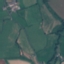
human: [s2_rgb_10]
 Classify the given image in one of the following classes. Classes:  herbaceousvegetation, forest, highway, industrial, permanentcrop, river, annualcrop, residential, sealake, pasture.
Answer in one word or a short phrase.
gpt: Pasture